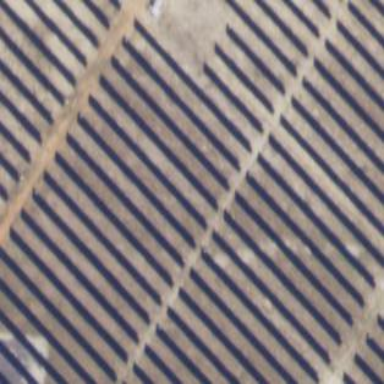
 consisting of solar photovoltaic panels."